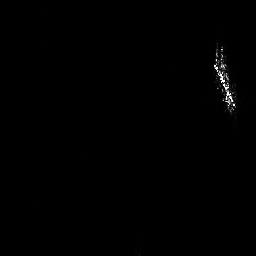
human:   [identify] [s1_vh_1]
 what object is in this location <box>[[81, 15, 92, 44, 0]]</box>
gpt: <ref>1 large ship at the top right</ref>